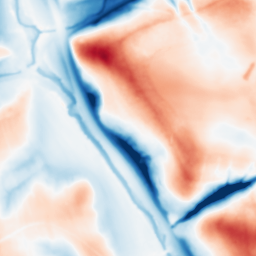
Category: multiscale
Decomposition family: dog
Decomposition parameters: sigma_low: 1
sigma_high: 20
Upsampling method: lanczos
Upsampling parameters: scale: 2
Upsampling scale: 2